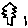
Label: tree